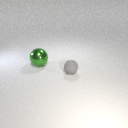
small gray rubber sphere in front of large green metal sphere